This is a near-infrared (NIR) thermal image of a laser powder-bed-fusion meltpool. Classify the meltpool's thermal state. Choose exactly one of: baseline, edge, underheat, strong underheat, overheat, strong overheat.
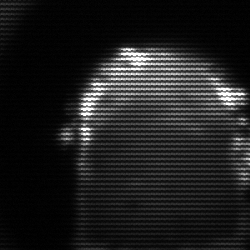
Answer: baseline